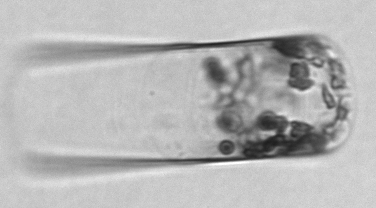
Label: Guinardia_flaccida